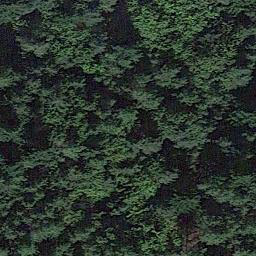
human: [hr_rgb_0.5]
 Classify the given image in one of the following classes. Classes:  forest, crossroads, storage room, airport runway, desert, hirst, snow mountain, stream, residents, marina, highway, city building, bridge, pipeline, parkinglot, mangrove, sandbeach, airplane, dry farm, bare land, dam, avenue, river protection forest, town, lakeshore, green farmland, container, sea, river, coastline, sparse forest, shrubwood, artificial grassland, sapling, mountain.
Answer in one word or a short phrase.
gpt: forest